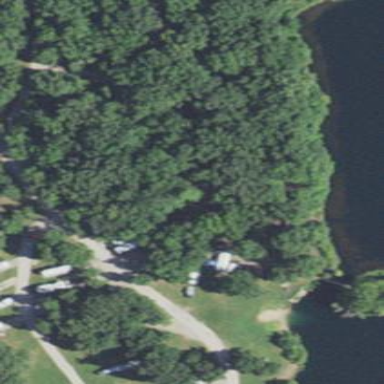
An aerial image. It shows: Campsite designated for tourism.